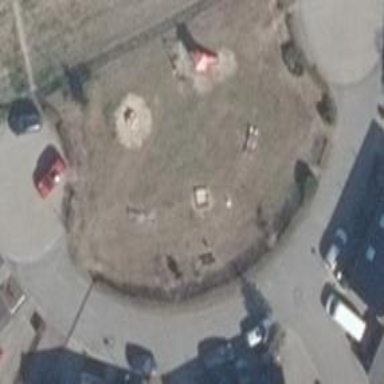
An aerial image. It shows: Playground area for leisure land.